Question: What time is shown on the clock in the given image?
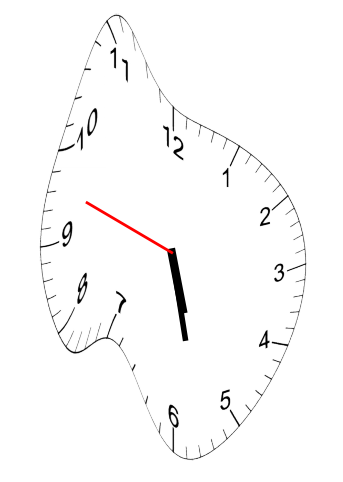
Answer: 05:27:48